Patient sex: F
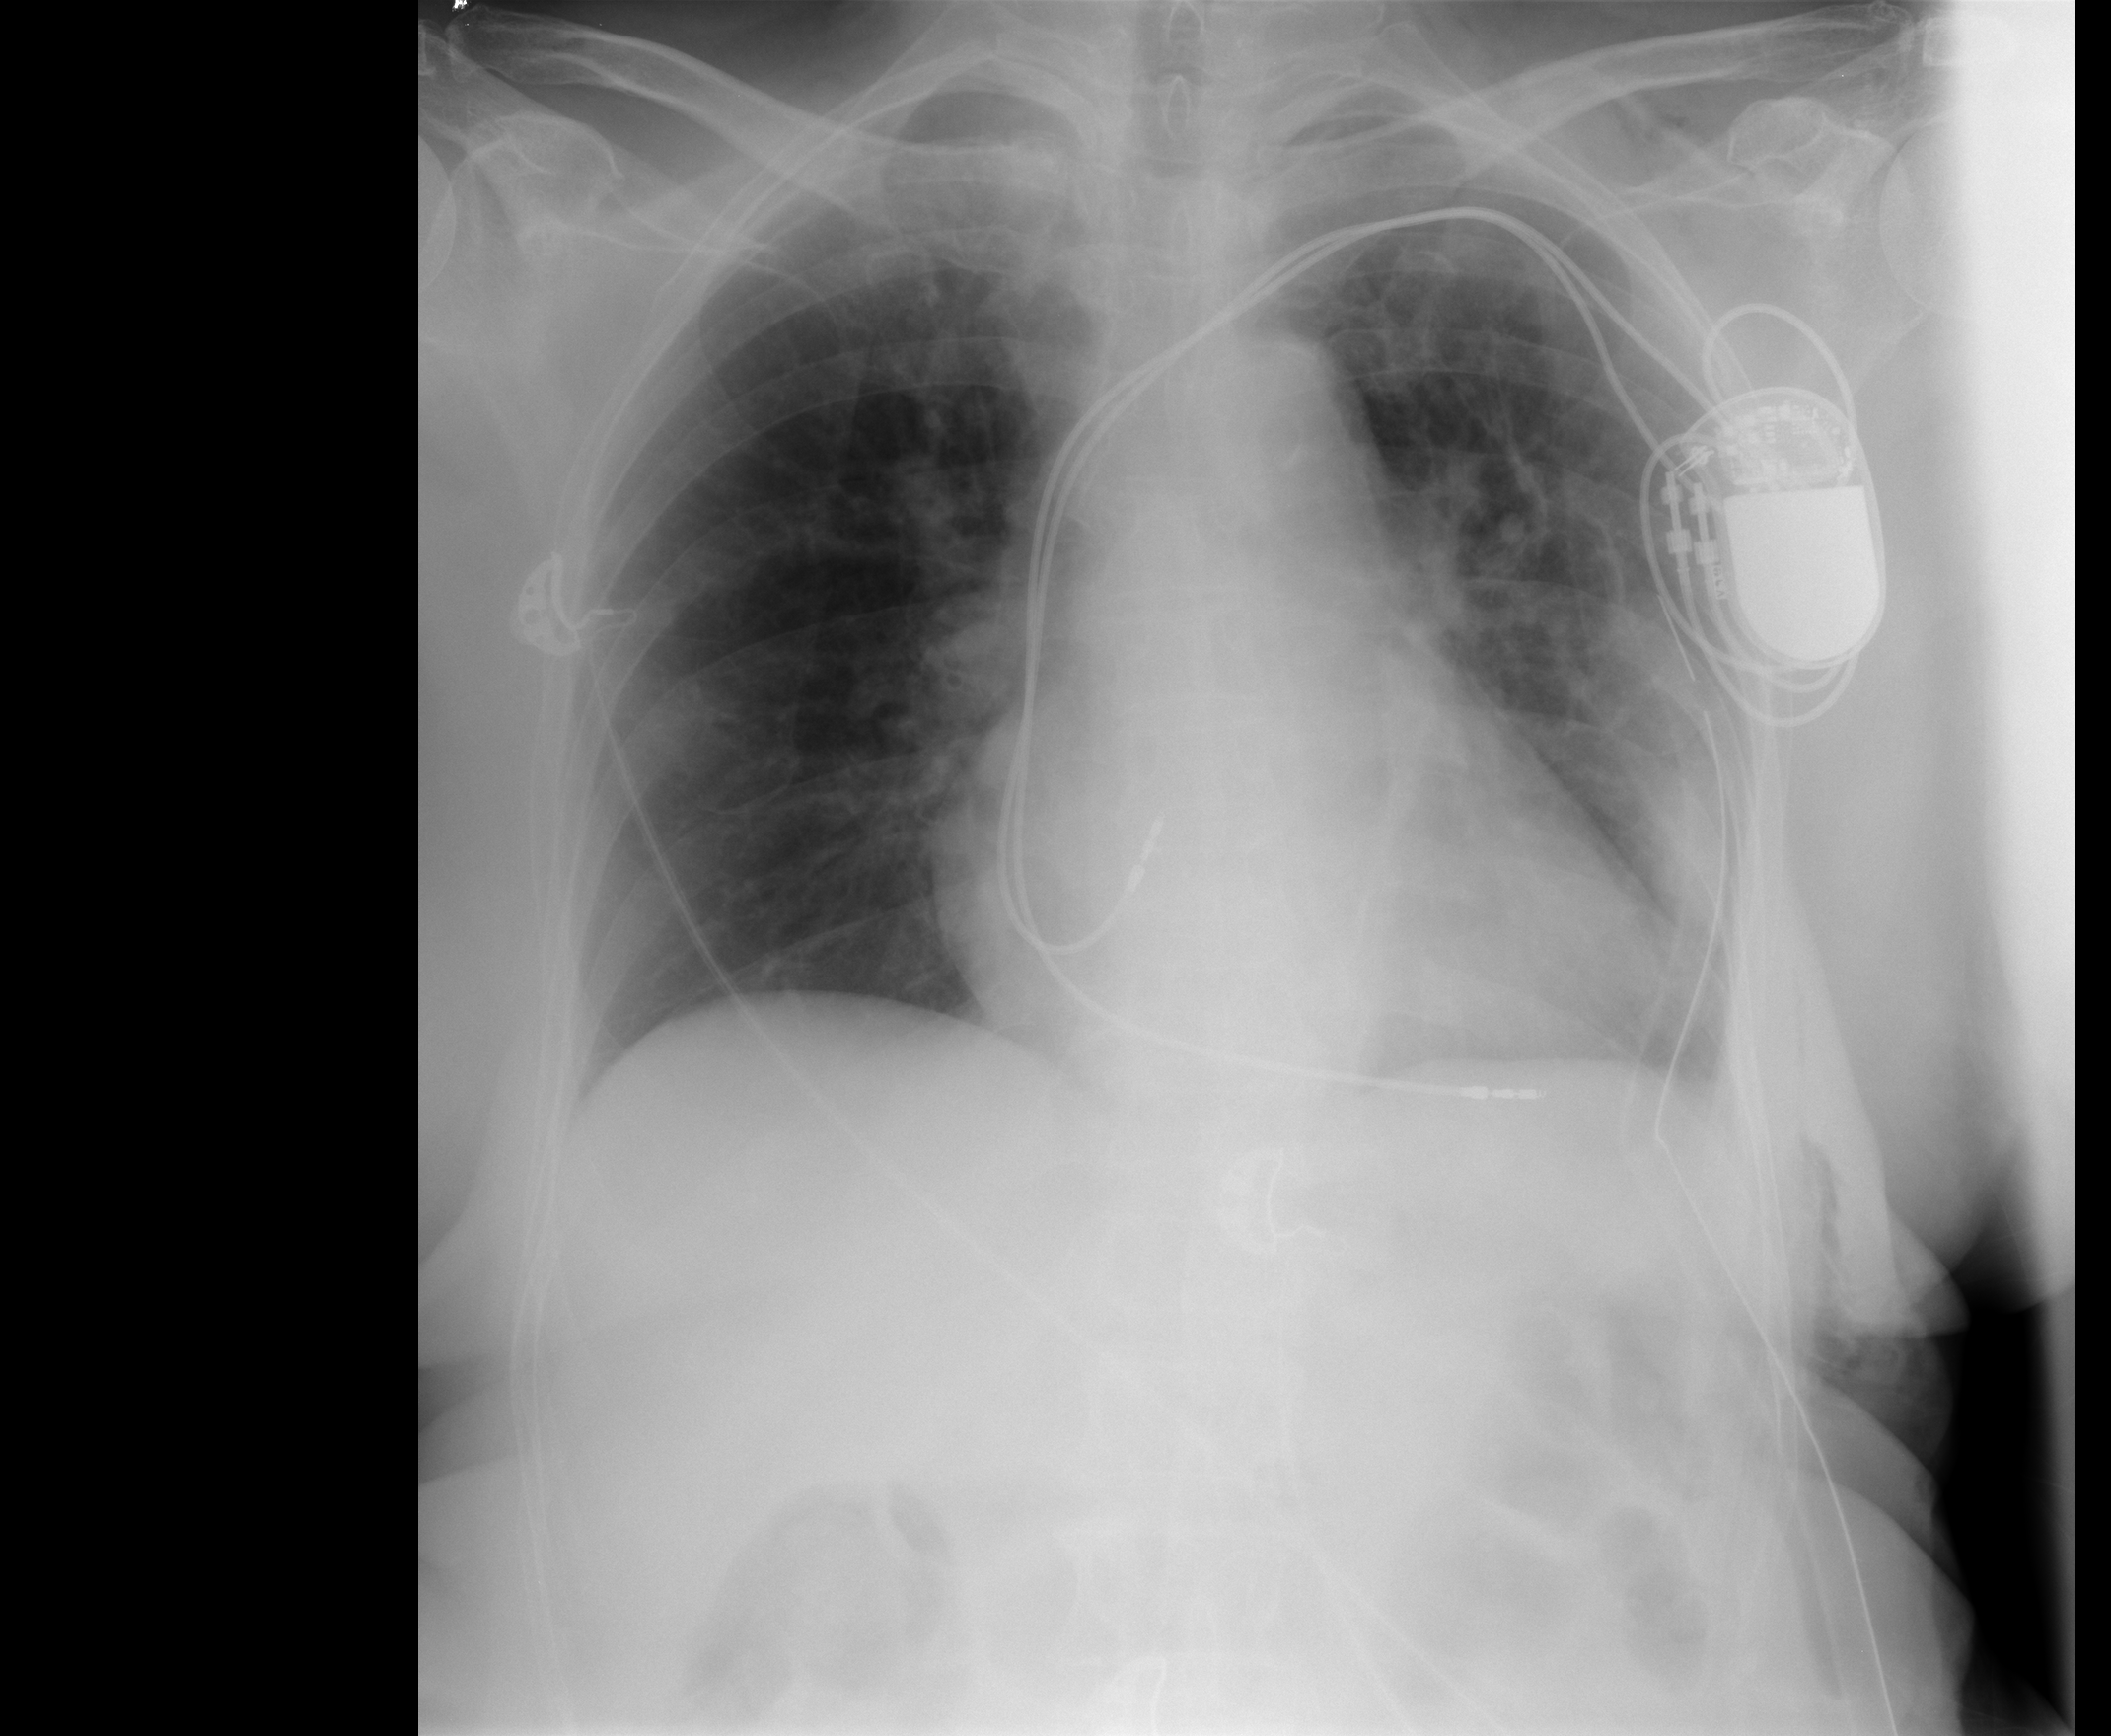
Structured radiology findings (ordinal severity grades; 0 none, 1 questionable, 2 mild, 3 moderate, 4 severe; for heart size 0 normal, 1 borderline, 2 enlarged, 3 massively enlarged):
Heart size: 0
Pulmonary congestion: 0
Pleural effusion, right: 0
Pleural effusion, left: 0
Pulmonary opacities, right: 0
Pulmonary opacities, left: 0
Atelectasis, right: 0
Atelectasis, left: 0